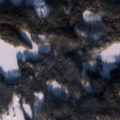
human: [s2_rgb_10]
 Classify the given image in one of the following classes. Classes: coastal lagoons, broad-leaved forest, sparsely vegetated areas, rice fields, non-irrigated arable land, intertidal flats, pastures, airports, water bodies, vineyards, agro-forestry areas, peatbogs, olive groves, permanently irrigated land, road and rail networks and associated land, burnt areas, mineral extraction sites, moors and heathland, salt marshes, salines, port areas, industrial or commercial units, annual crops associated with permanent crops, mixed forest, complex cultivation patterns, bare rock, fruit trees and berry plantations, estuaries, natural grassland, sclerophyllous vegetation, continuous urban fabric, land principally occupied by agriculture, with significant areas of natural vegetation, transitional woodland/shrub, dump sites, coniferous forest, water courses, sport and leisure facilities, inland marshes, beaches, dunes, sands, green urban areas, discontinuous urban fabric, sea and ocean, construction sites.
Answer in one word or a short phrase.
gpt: coniferous forest, water bodies